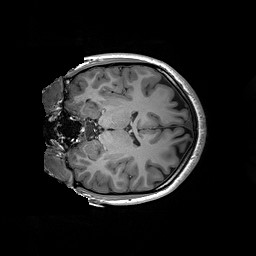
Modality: T1w
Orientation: coronal
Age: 21
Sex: female
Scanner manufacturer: siemens
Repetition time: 2.2 s
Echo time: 0.00244 s